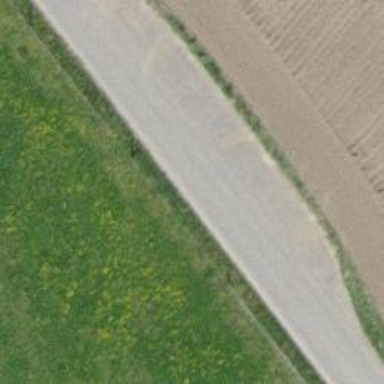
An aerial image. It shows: Passing place on the road.